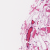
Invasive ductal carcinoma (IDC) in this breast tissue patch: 0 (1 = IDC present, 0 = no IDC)